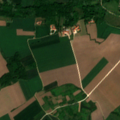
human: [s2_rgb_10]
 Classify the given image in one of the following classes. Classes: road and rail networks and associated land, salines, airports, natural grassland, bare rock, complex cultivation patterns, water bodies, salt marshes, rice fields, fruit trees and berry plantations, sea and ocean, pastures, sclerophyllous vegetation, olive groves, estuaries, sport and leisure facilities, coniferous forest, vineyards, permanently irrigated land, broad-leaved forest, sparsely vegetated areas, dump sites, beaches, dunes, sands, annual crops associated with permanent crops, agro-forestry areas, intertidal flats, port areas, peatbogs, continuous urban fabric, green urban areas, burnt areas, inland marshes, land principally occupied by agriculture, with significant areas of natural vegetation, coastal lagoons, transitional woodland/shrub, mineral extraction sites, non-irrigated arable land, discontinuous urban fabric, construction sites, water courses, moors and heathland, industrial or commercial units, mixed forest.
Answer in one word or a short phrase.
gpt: non-irrigated arable land, complex cultivation patterns, land principally occupied by agriculture, with significant areas of natural vegetation, broad-leaved forest